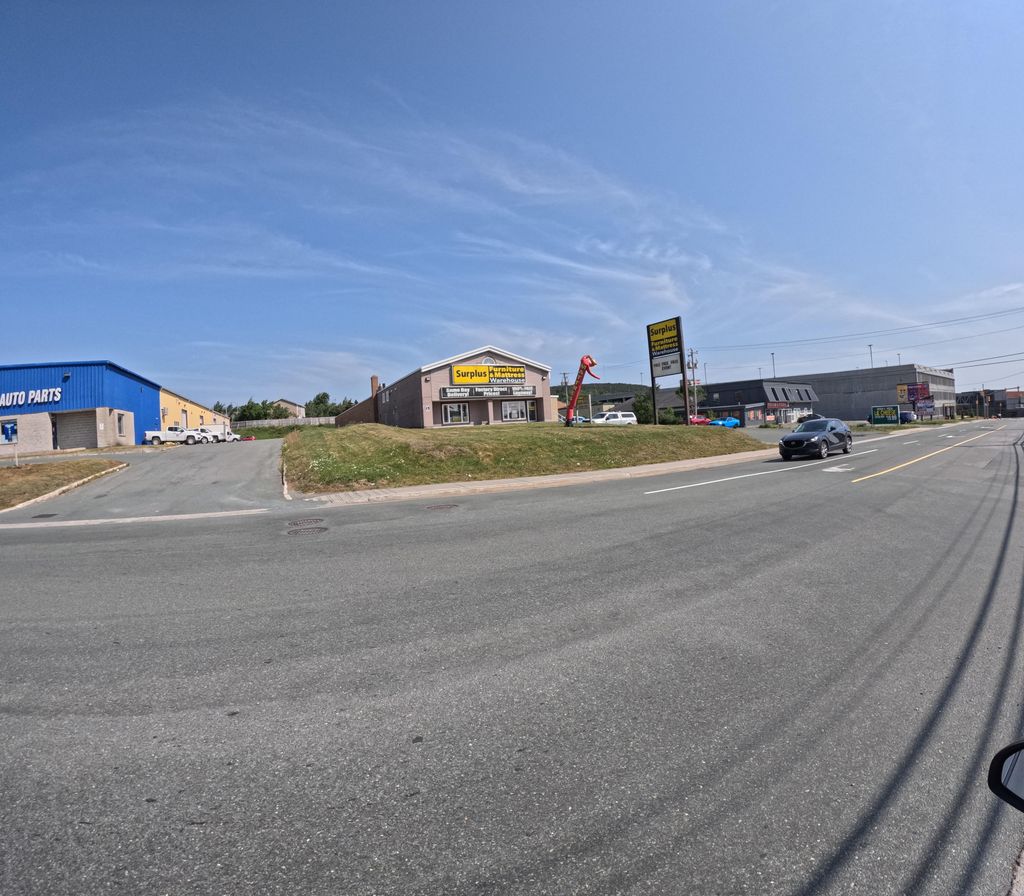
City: st_johns